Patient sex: M
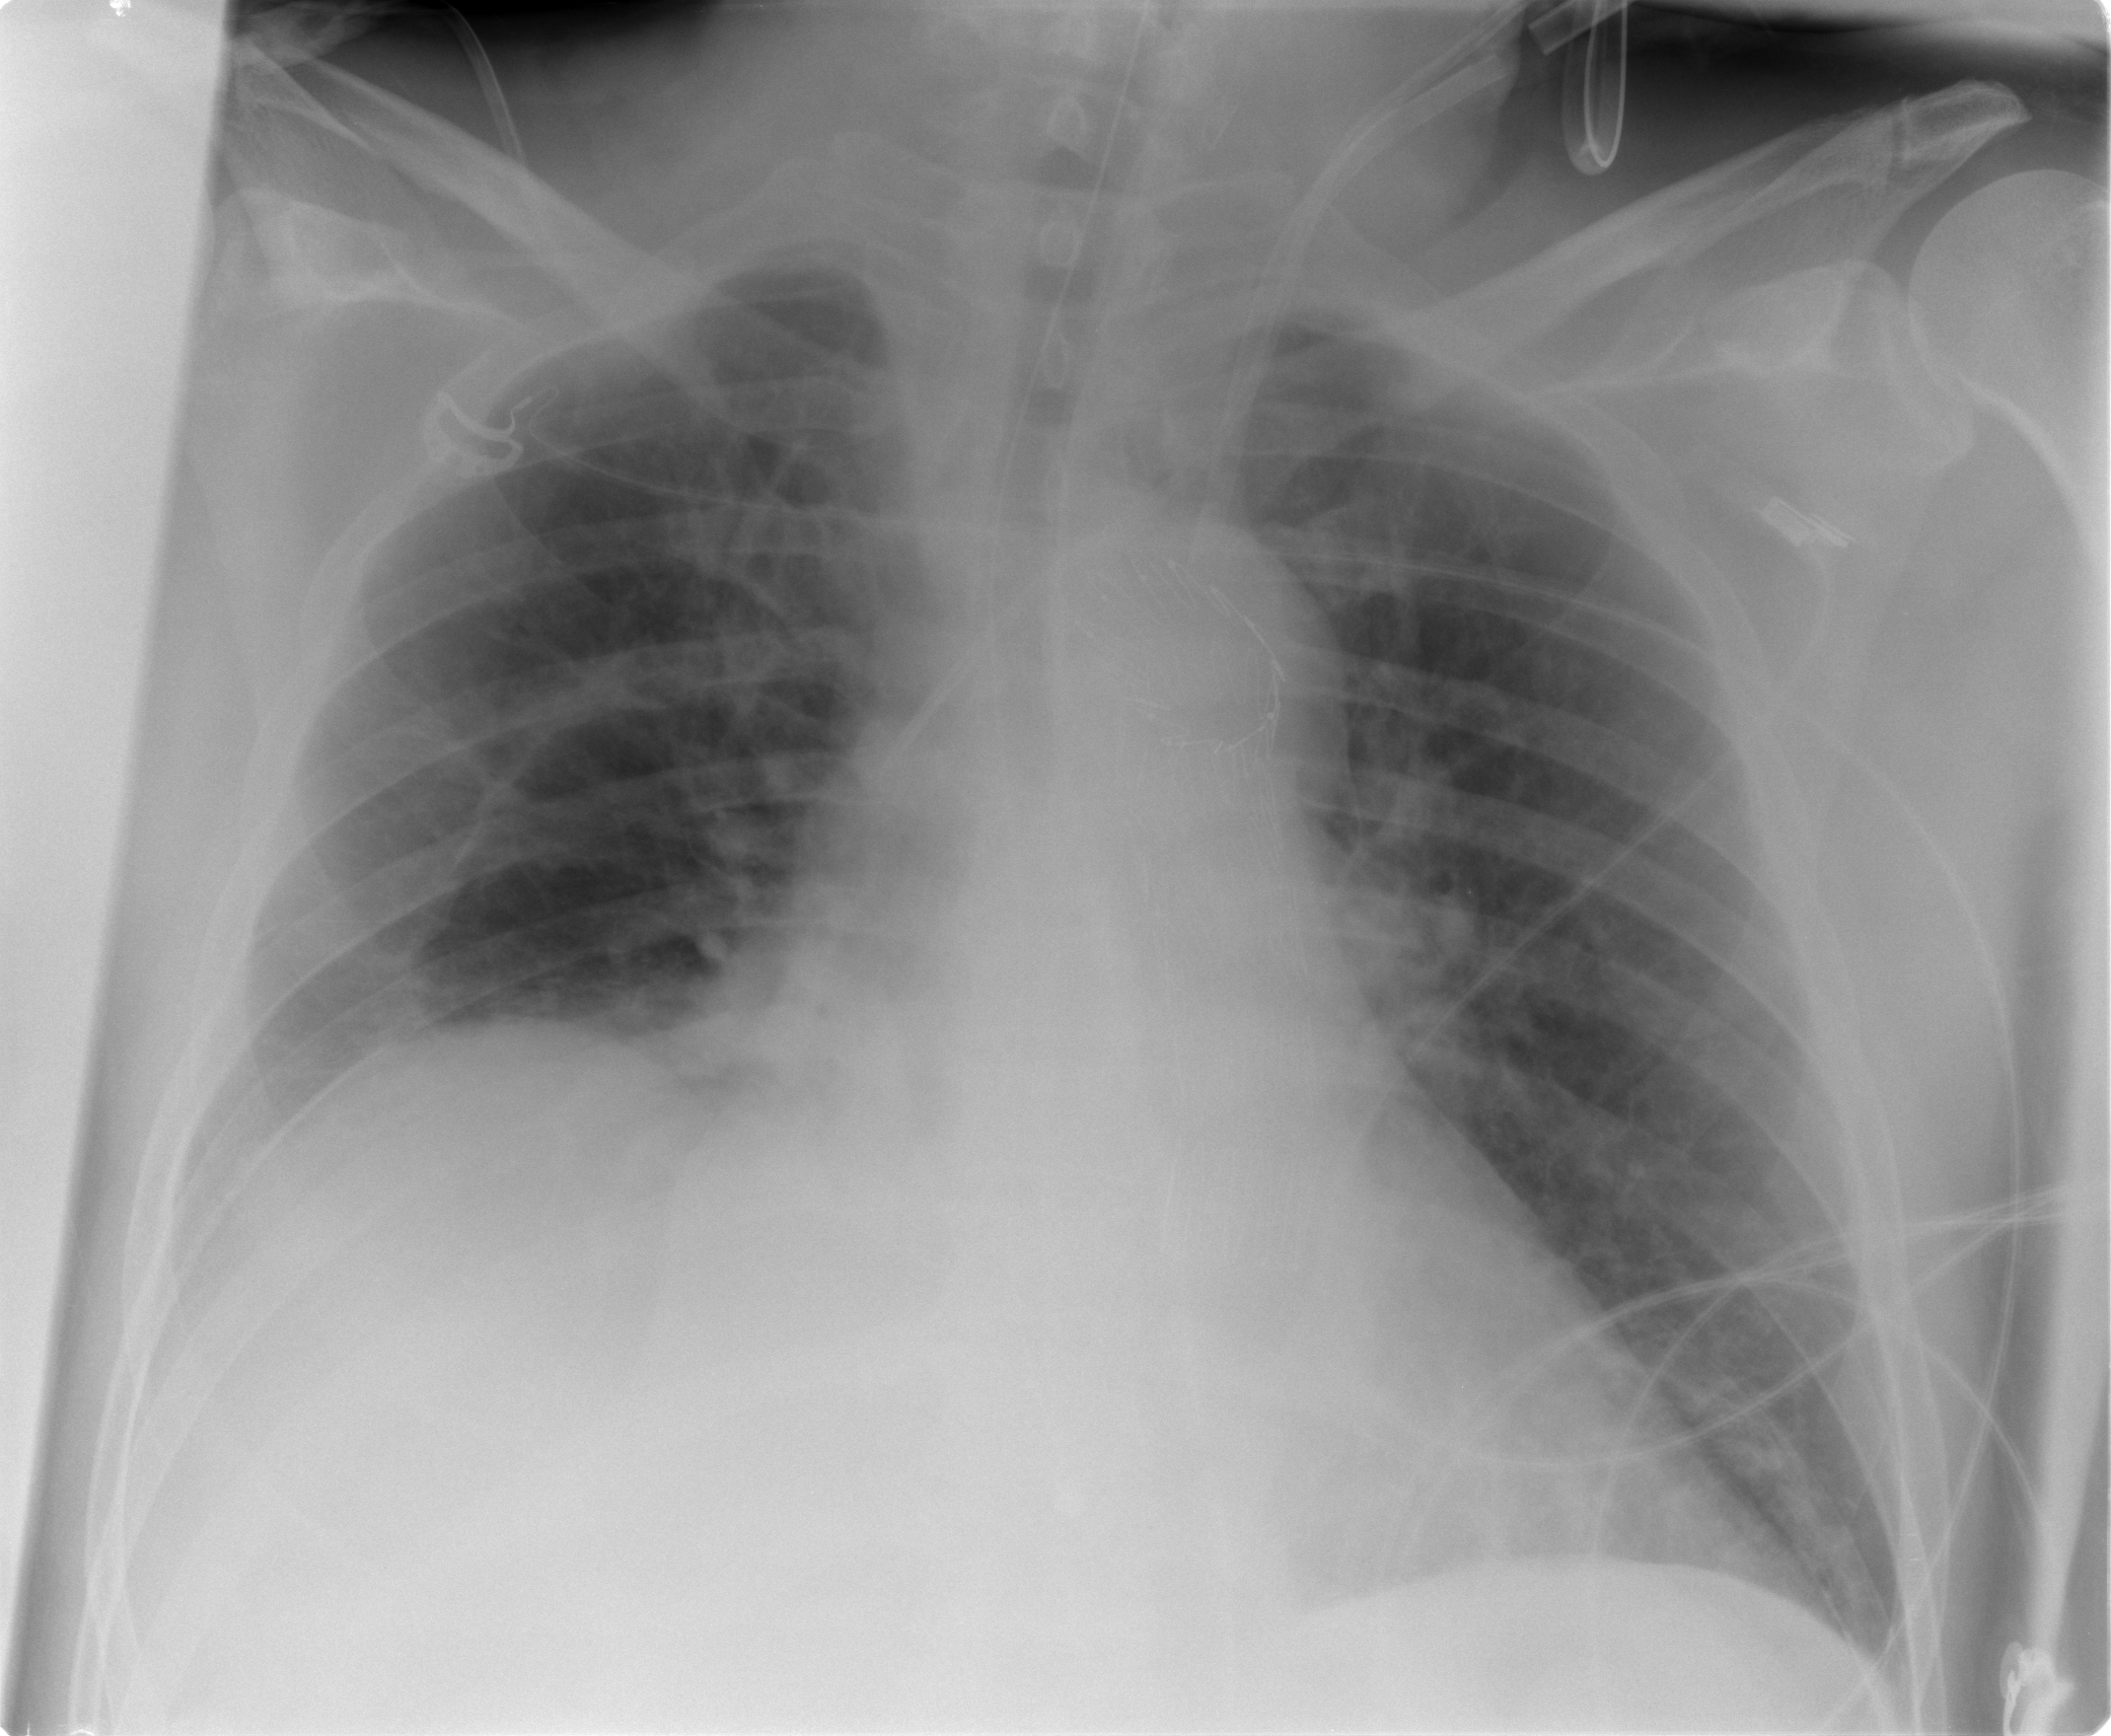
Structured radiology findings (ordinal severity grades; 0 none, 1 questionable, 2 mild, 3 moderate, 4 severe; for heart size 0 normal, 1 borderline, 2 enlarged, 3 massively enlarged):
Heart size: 2
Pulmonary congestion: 0
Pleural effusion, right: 0
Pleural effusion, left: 0
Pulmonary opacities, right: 0
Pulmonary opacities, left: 0
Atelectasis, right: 1
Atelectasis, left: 0